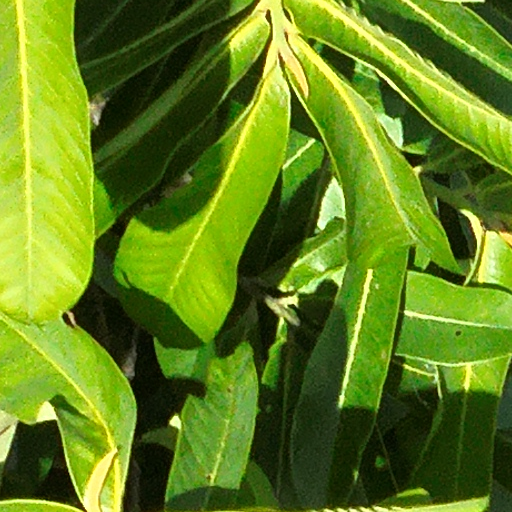
Species: Virola surinamensis
GBIF accepted scientific name: Virola surinamensis
Crown area (m\u00b2): 220.22